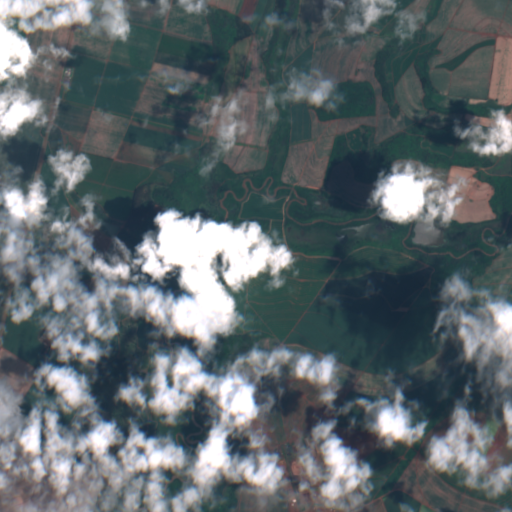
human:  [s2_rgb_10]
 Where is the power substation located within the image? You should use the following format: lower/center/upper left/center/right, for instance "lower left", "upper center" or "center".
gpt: The power substation is located in the lower right of the image.
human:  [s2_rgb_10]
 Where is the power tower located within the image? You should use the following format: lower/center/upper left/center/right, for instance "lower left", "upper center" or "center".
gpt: The power tower is located in the lower right of the image.
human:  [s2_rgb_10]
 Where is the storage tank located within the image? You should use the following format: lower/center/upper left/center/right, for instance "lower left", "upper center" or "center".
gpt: The storage tank is located in the lower right of the image.
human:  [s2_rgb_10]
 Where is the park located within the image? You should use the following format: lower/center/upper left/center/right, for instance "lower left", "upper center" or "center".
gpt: There is no park in the image.